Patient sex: M
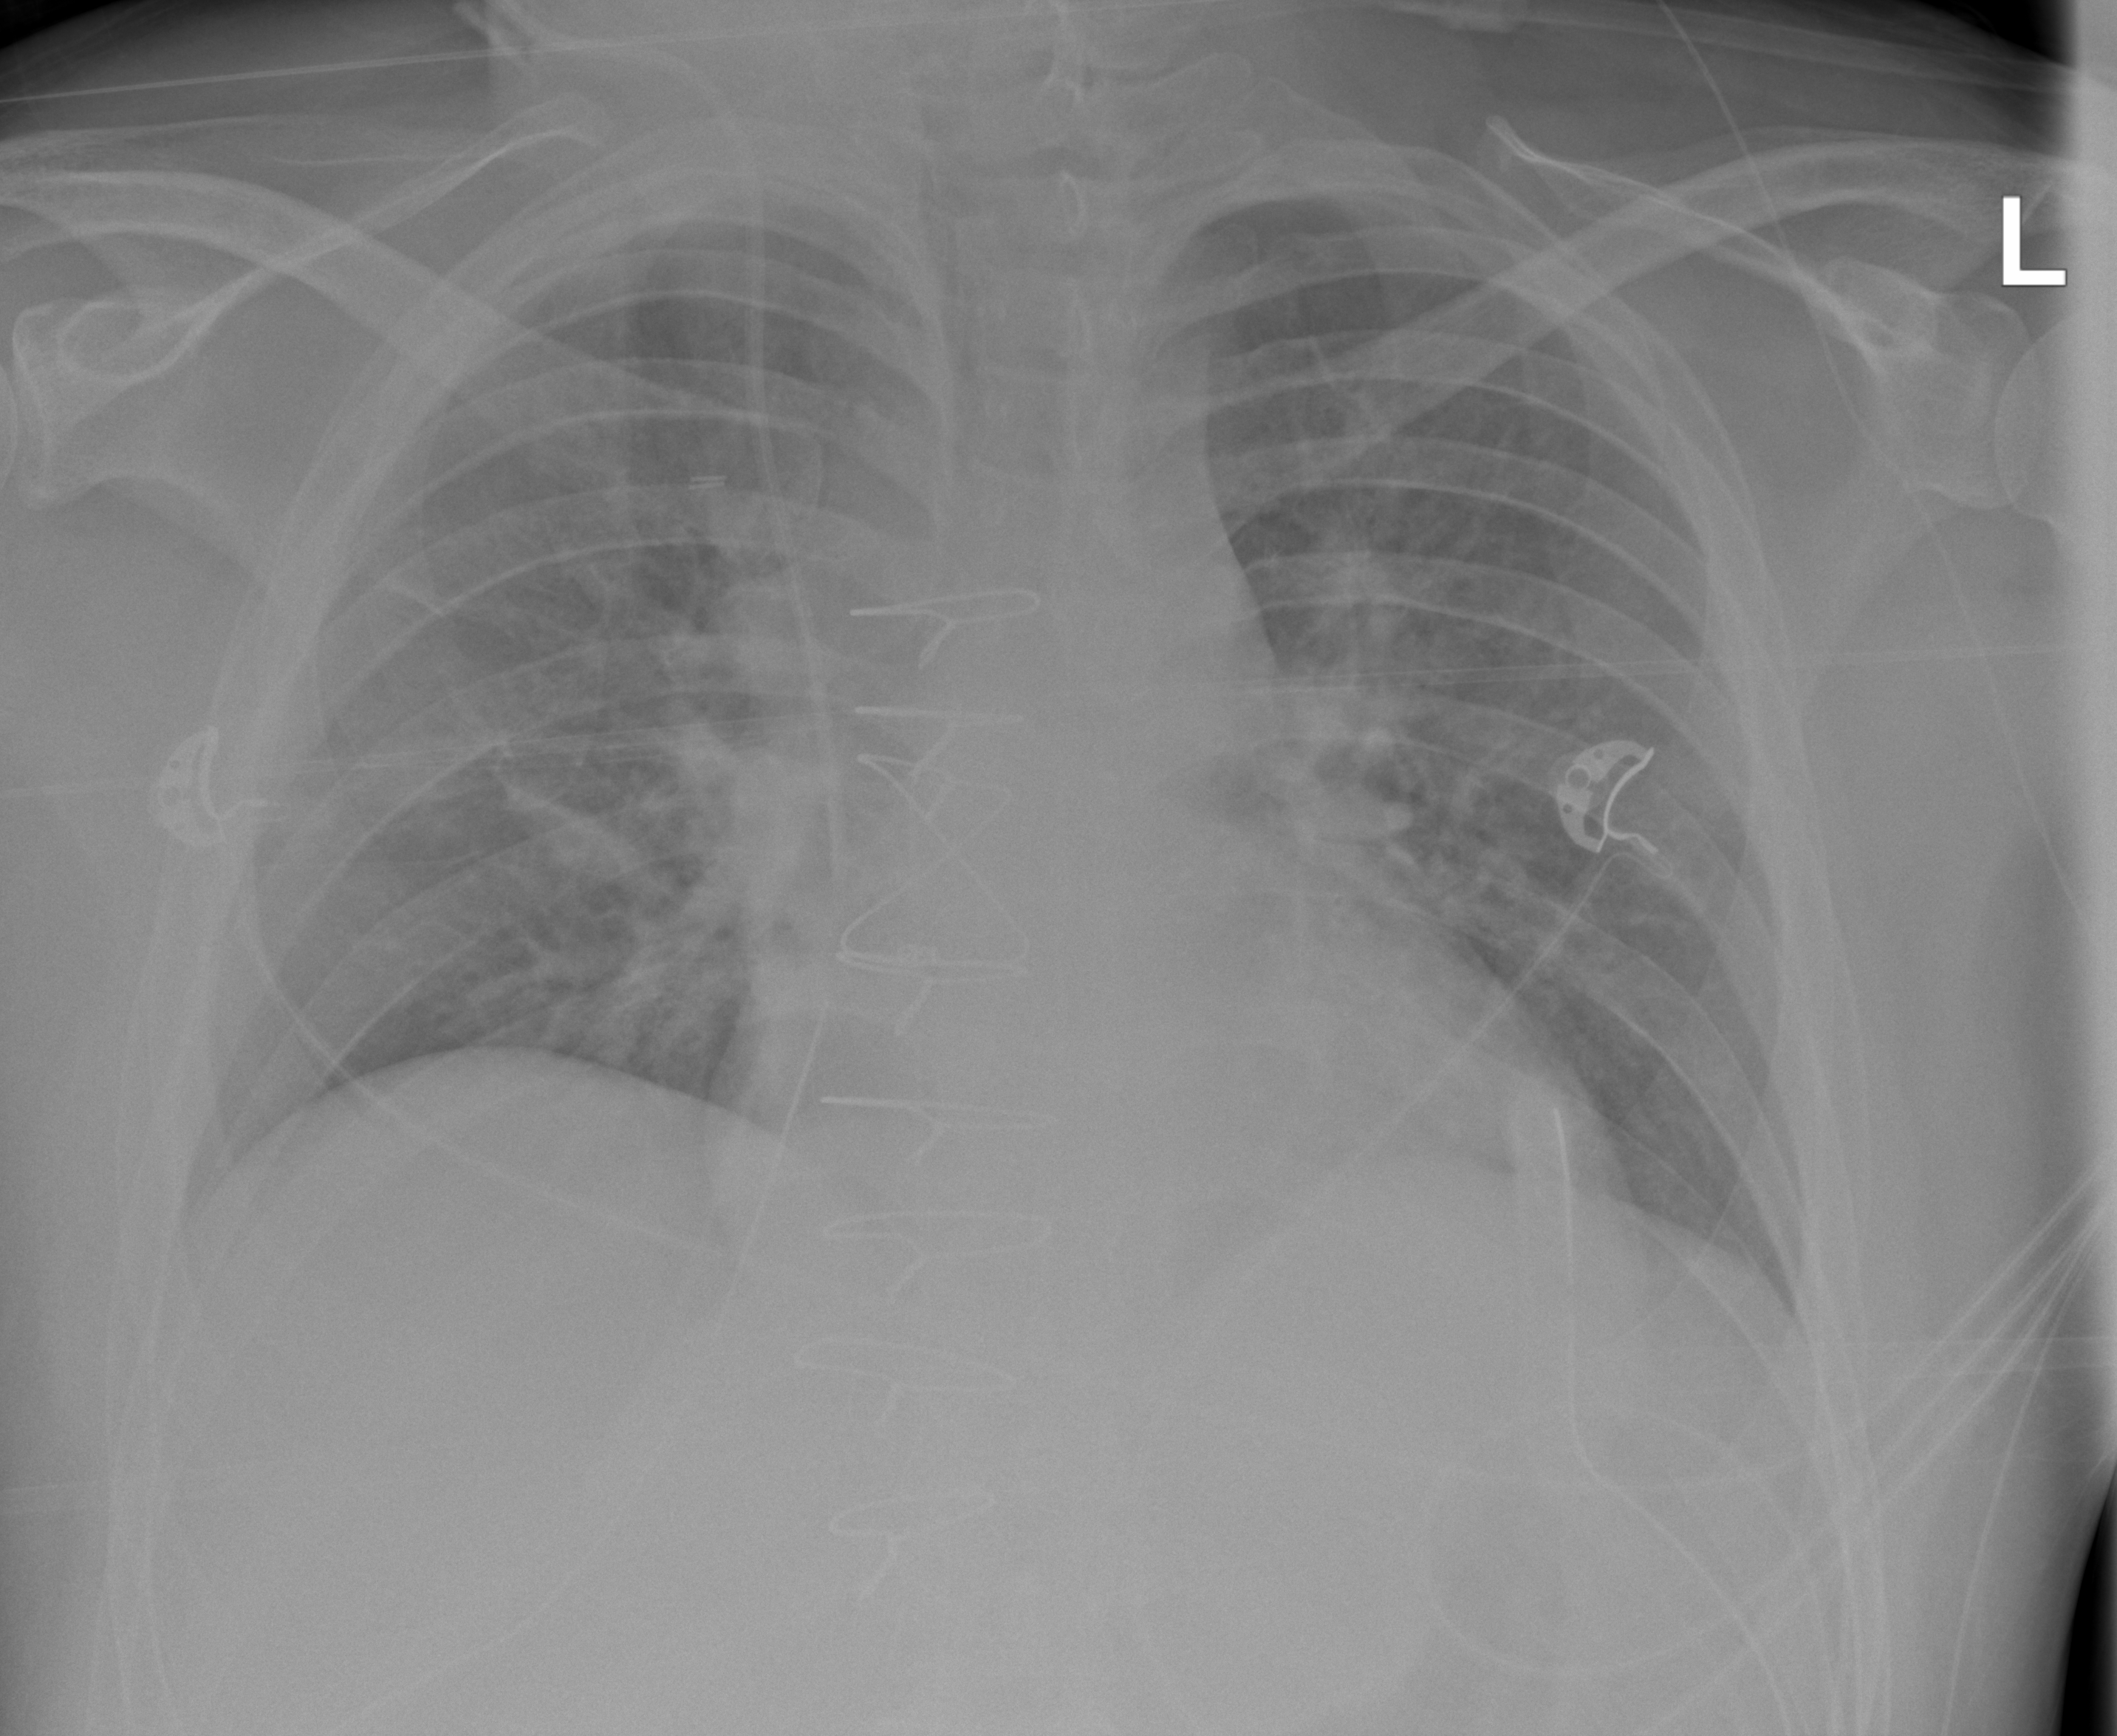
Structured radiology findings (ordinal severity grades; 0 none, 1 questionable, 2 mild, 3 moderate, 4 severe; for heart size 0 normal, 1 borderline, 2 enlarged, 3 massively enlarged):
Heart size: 1
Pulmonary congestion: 2
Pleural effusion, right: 0
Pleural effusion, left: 0
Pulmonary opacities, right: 1
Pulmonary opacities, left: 1
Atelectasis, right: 2
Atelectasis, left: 2